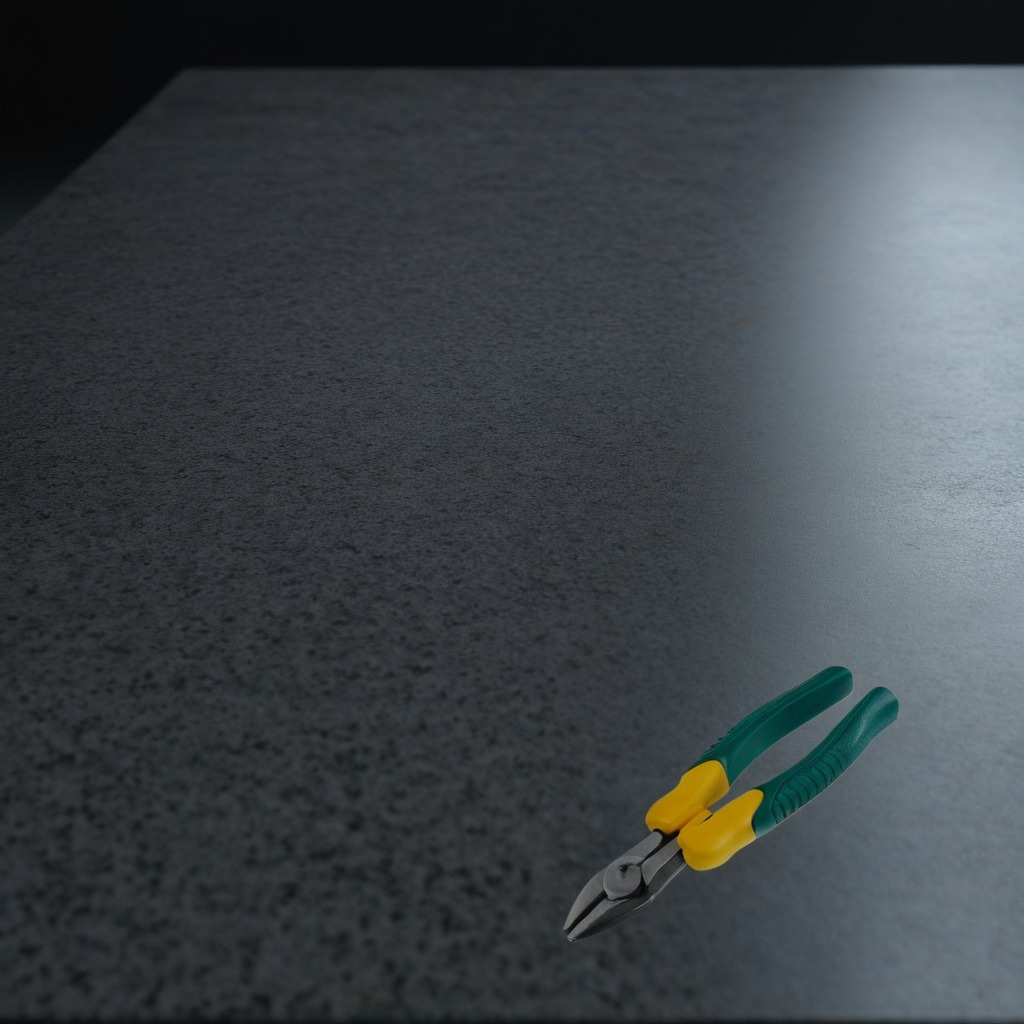
A plier is lying on the clean granite table inside a workshop at night.